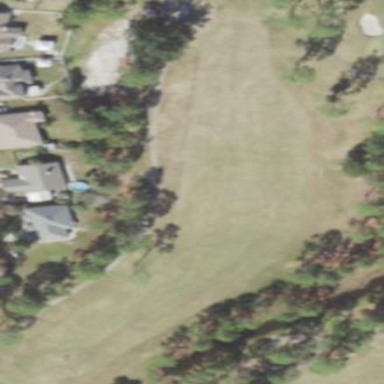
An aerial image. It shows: Area with grass used as rough in golf course.